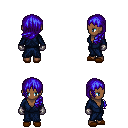
a pixel art fantasy rpg character, female body template, human, dark skin, blue robe, teal pants, blue left-swept hairstyle, metal gloves, brown slippers, four views (front, back, left, right), 2x2 character sprite sheet, small pixel art, hard edges, no anti-aliasing